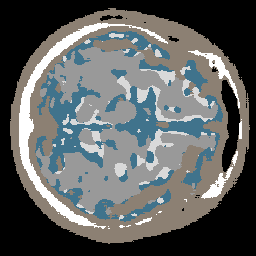
Label: no_lesion